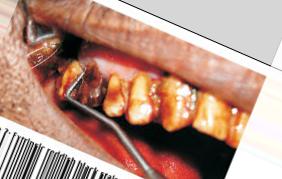
Condition: Tooth Discoloration